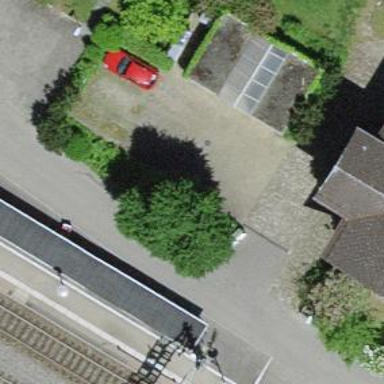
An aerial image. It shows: View of roof of building.